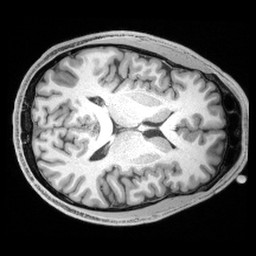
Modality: T1w
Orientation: axial
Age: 30
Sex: male
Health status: healthy
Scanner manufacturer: siemens
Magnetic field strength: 3 T
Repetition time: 2.4 s
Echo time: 0.00194 s